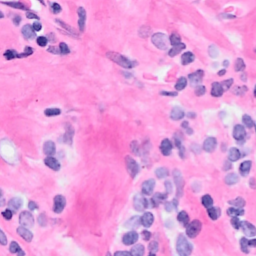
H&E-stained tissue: Breast